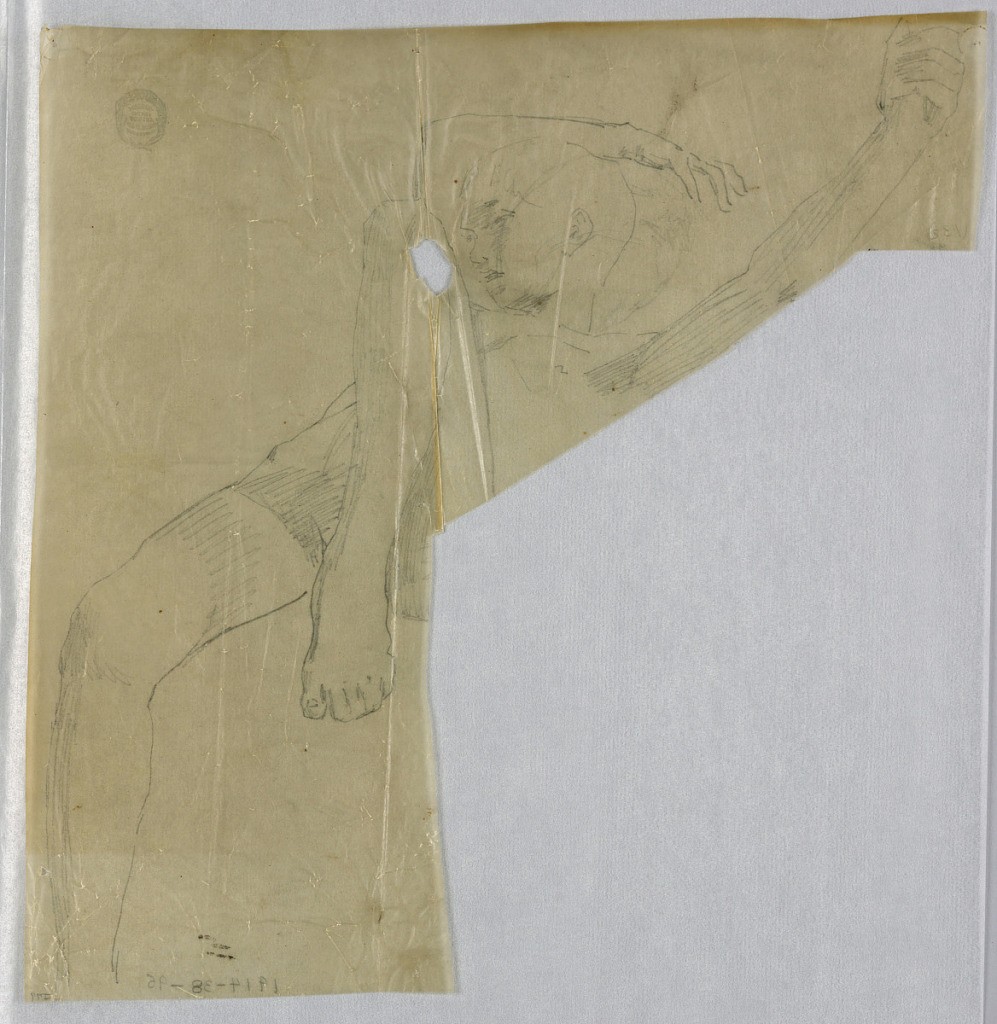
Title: Nude Study
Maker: Francis Augustus Lathrop, American, 1849–1909
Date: ca. 1895
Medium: Graphite on waxed paper
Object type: Drawing
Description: Boy reclining, arms over head, the right leg bent all the way at the knee.